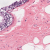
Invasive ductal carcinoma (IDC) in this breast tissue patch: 0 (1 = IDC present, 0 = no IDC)